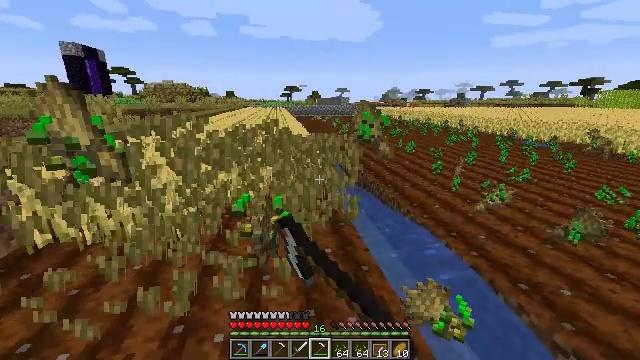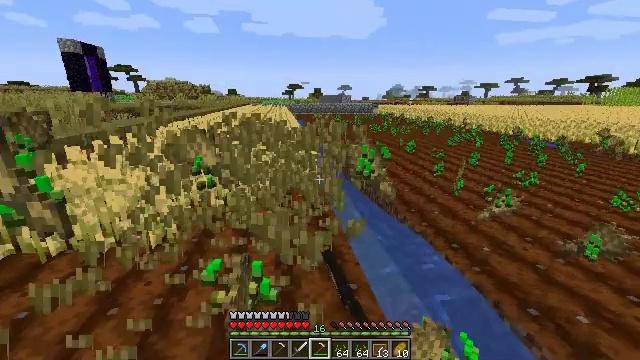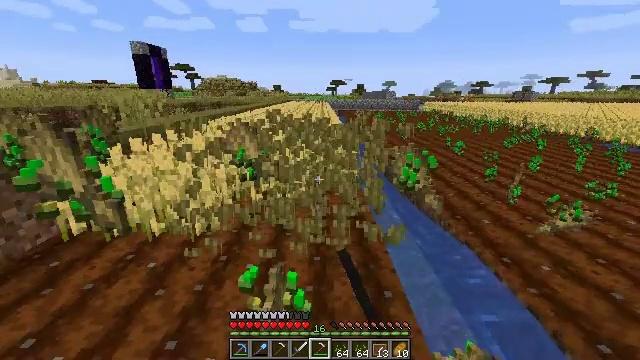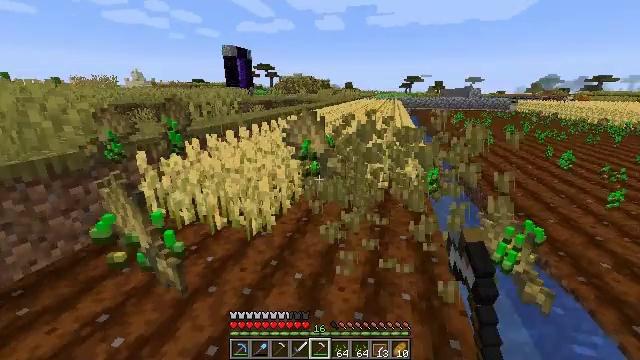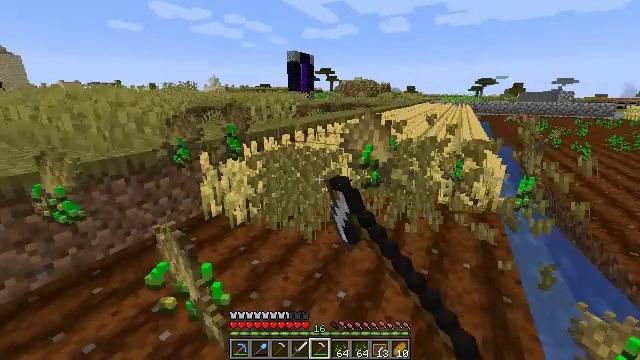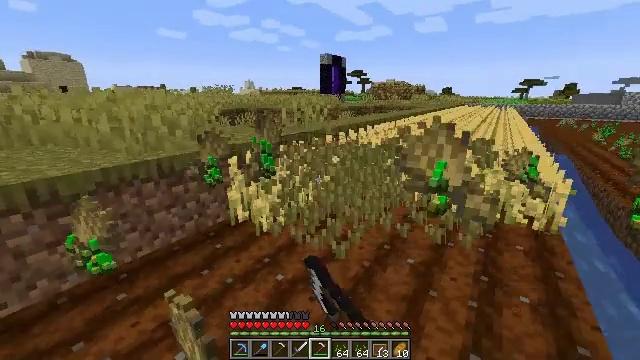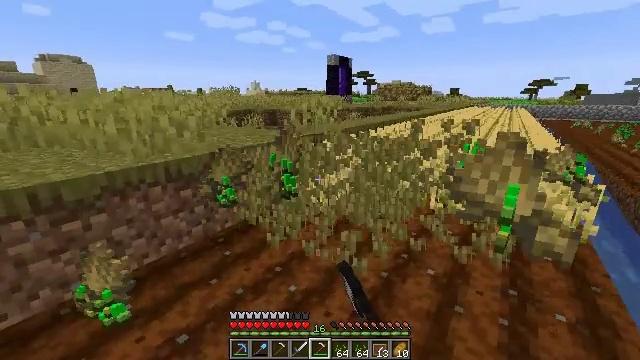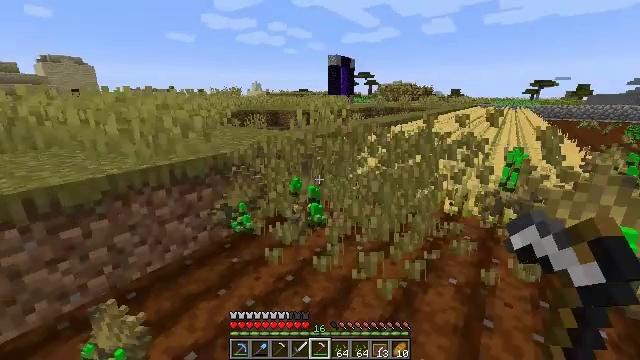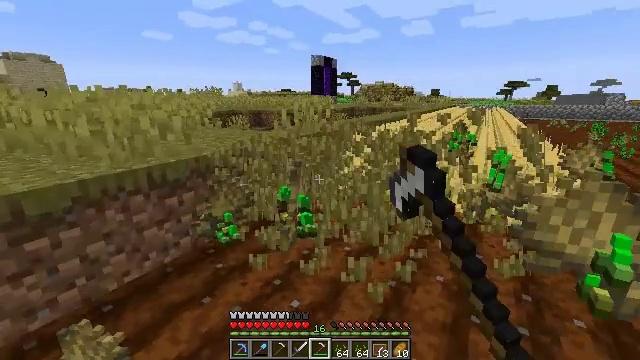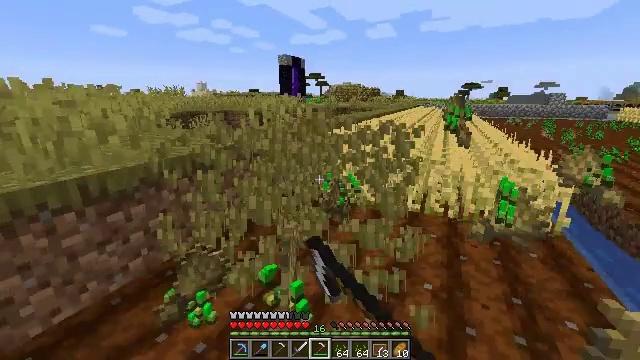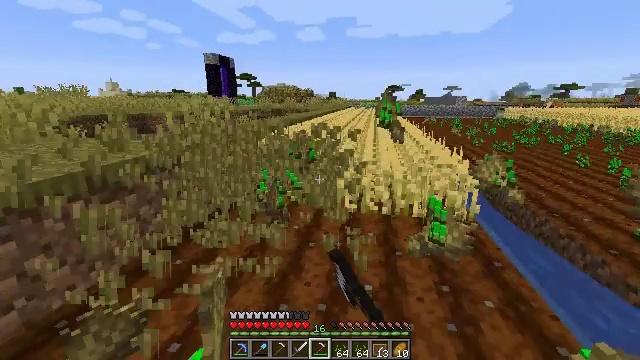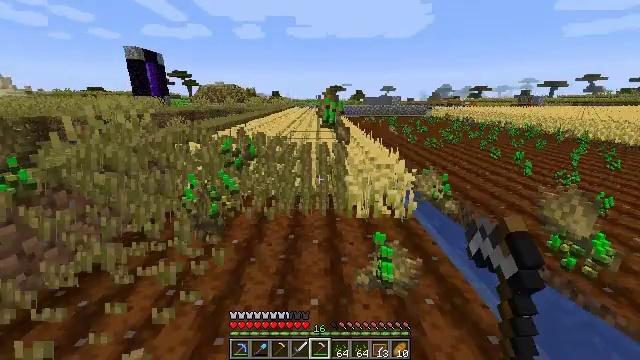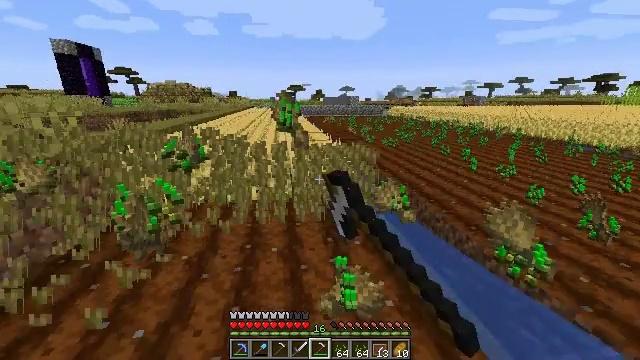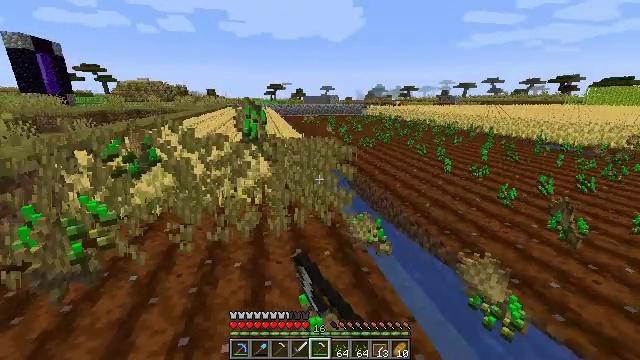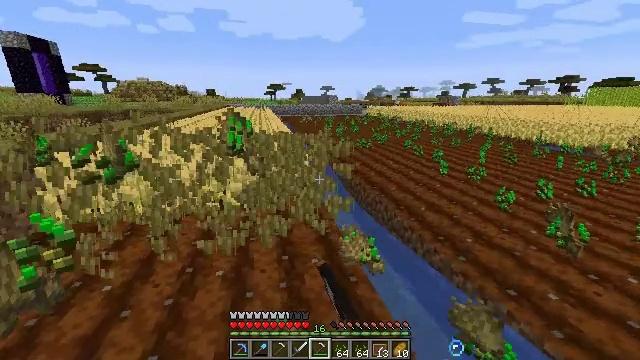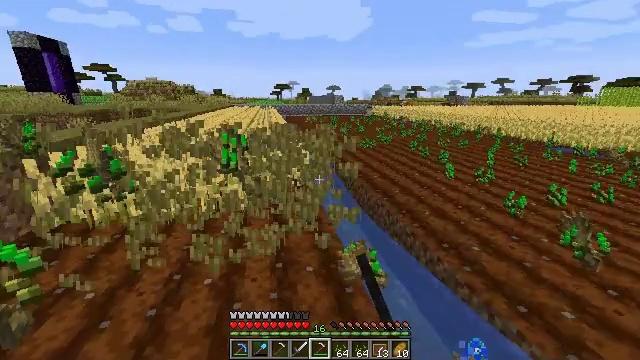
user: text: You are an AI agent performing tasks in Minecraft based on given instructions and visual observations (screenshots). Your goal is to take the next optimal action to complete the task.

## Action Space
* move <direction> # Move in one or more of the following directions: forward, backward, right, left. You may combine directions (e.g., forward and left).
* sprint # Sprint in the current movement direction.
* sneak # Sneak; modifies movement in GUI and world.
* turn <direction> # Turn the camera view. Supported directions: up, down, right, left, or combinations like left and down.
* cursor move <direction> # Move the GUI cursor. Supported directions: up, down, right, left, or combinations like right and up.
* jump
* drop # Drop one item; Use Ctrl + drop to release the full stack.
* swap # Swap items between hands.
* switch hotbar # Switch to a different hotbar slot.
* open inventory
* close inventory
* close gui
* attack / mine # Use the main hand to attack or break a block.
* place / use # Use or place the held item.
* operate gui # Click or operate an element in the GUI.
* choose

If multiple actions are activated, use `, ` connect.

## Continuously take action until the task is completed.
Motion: motion action
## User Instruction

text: Collect wheat crops.
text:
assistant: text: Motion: move forward, attack / mine
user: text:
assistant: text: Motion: move forward, turn left, attack / mine
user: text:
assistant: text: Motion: move forward, turn left, attack / mine
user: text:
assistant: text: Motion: move forward, turn left, attack / mine
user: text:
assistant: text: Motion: move forward and move left, turn left, attack / mine
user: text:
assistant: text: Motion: move forward and move left, turn left, attack / mine
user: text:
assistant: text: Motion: move forward and move left, attack / mine
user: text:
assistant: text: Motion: move forward, turn right, attack / mine
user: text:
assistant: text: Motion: move forward and move right, turn right, attack / mine
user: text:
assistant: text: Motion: move forward and move right, turn right, attack / mine
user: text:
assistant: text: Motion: move forward and move right, turn right, attack / mine
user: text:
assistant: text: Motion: move forward and move right, turn right, attack / mine
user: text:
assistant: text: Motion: move forward and move right, turn right, attack / mine
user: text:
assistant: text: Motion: move forward and move right, attack / mine
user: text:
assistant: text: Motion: move forward, turn left, attack / mine
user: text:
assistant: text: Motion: move forward, turn left, attack / mine
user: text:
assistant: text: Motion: move forward, turn left, attack / mine
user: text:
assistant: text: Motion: move forward and move left, turn left, attack / mine
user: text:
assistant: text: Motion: move forward and move left, turn left, attack / mine
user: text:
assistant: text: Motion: move forward and move left, turn left, attack / mine
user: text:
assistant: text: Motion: move forward and move left, attack / mine
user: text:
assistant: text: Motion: move forward, attack / mine
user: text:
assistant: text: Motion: move forward, turn right, attack / mine
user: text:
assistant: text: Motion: move forward, turn right, attack / mine
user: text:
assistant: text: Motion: move forward and move right, turn right, attack / mine
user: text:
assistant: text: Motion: move forward and move right, turn right, attack / mine
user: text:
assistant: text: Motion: move forward and move right, turn right, attack / mine
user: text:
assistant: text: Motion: move forward and move right, attack / mine
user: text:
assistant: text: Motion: move forward, attack / mine
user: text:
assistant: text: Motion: move forward, attack / mine